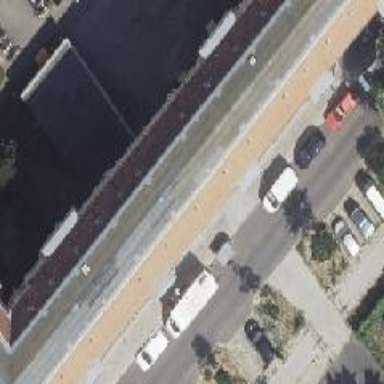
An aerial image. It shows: Driveway service road with building passage tunnel.